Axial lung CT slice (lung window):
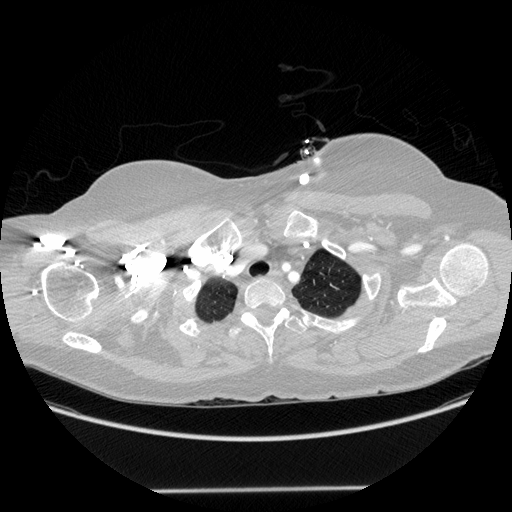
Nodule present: no